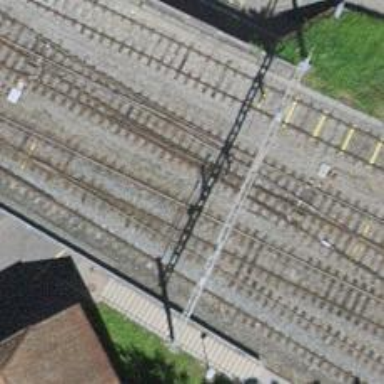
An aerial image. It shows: Railway switch.